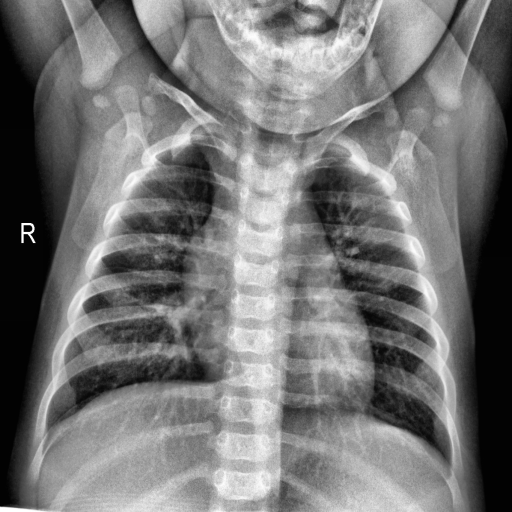
Finding: NORMAL